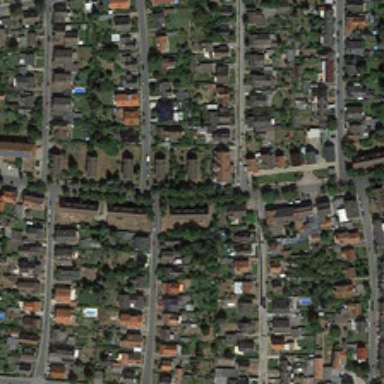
Many buildings and green trees are in a dense residential area .